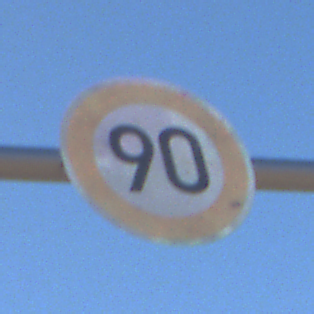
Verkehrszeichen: Geschwindigkeit90
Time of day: MorningAfternoon
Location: Outdoor (Suburban)
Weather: PartlyCloudy
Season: NotSpecified
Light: Natural